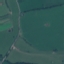
Land use / land cover class: Pasture